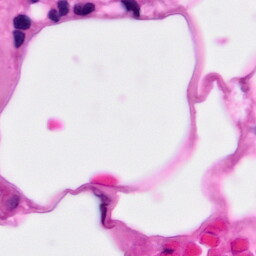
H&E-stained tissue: Pancreatic